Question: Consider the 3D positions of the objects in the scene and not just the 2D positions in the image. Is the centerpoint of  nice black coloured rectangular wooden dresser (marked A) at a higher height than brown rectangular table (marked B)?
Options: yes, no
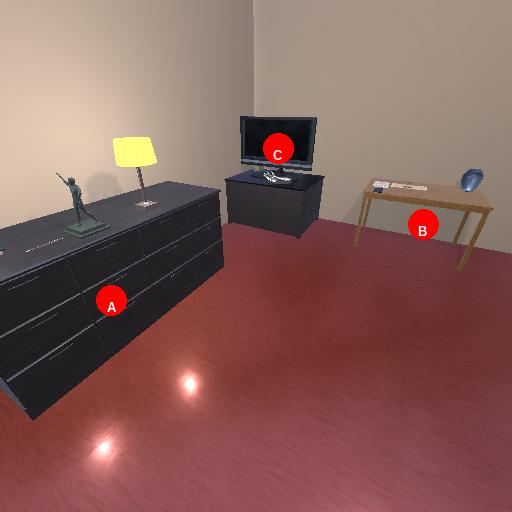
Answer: yes